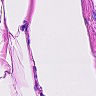
Metastatic tissue present: no